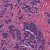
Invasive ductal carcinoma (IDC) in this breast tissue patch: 1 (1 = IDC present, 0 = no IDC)